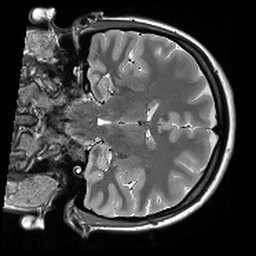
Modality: T2starw
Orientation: coronal
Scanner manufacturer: siemens
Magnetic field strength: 3 T
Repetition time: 8.1 s
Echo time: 0.05 s